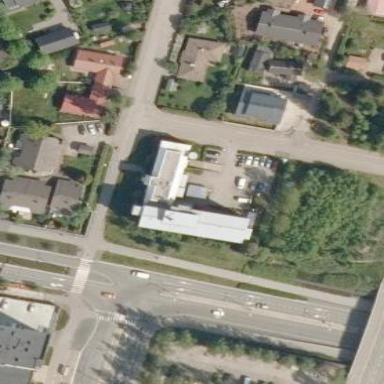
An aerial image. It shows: Social facility building.